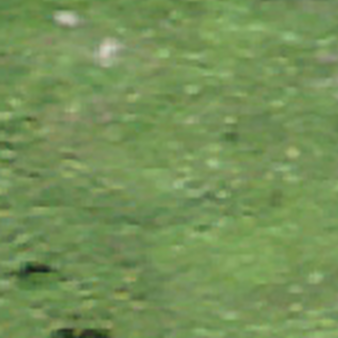
Label: other